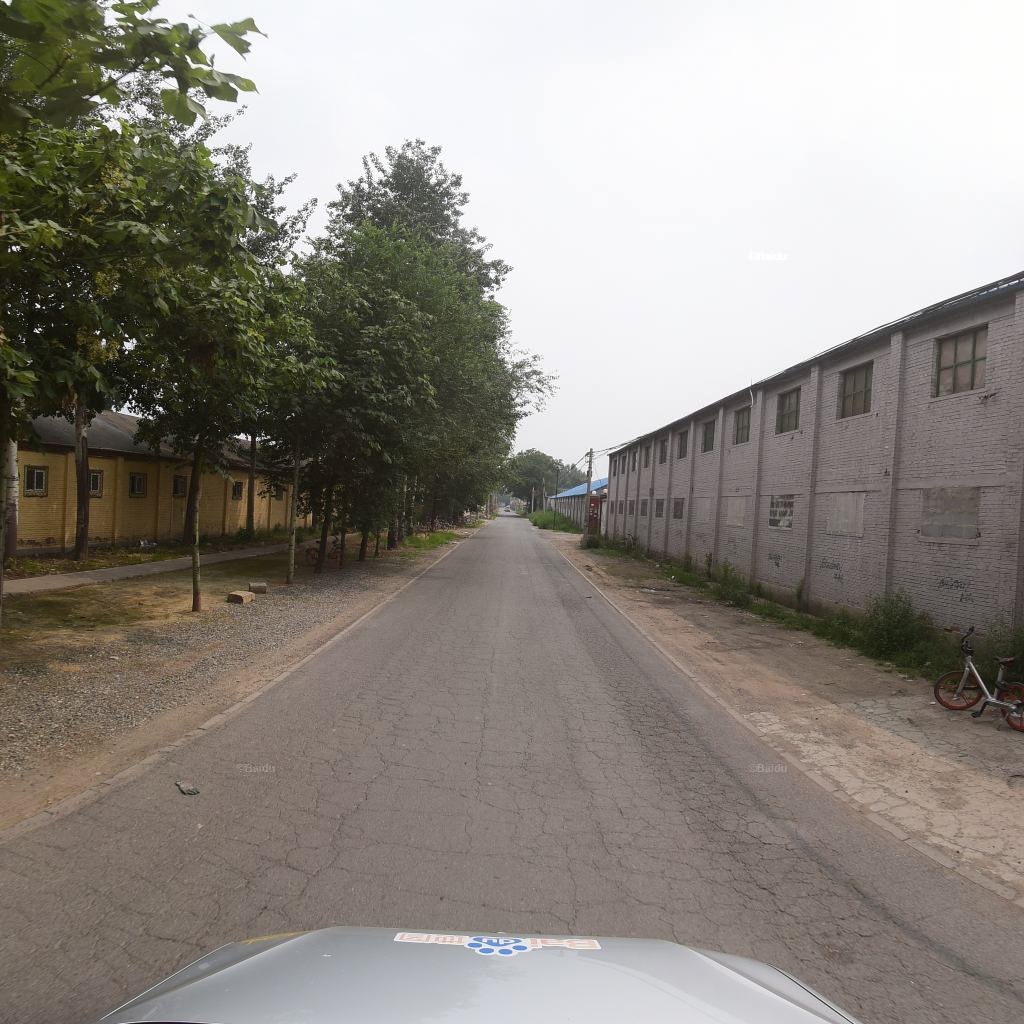
Region: Fengtai
Road damage annotations: alligator crack